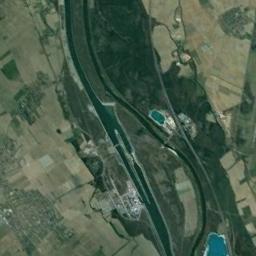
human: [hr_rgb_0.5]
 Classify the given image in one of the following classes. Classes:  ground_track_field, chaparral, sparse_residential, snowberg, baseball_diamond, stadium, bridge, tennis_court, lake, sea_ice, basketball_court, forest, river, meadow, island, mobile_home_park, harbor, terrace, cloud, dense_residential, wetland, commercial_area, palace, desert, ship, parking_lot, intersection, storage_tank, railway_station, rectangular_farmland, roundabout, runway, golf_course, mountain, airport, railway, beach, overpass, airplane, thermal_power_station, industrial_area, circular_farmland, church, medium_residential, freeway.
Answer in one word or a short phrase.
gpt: river